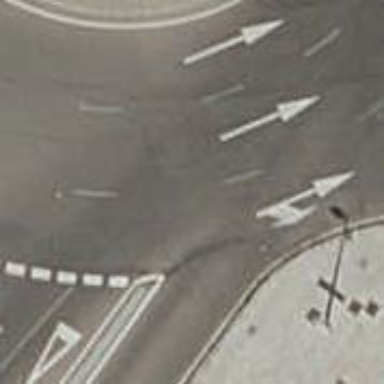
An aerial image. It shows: Residential road that intersects with roundabout.